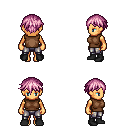
a pixel art fantasy rpg character, female body template, human, tanned skin, brown sleeveless shirt, metal pants, pink short bangs hairstyle, black shoes, four views (front, back, left, right), 2x2 character sprite sheet, small pixel art, hard edges, no anti-aliasing